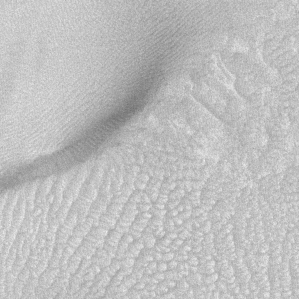
Label: frost